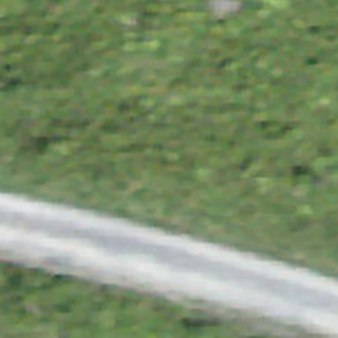
Label: other